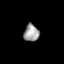
Tissue: skin
Cell type: Fibroblasts
Senescence score: 0.6763
Nuclear area (px): 254
Mean DAPI intensity: 159.449